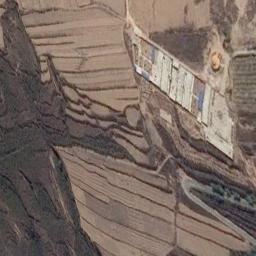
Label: terrace